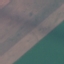
Label: AnnualCrop